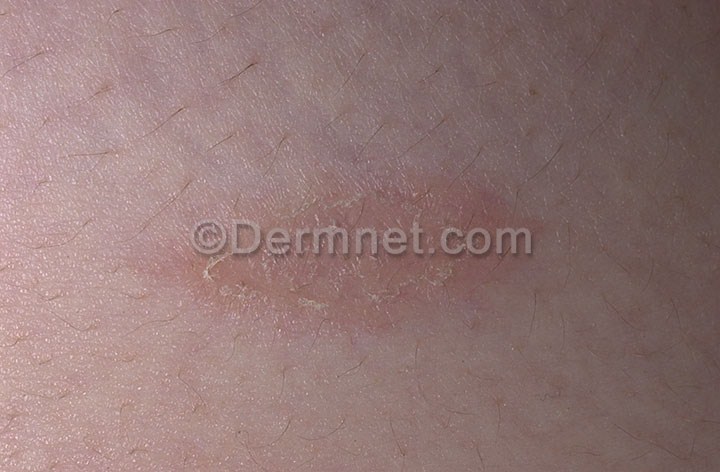
Disease: Exanthems and Drug Eruptions